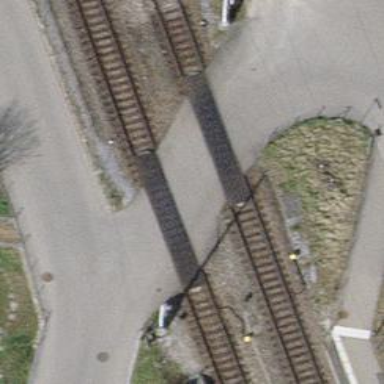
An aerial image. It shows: Full barrier level crossing along the railway.